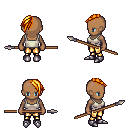
a pixel art fantasy rpg character, female body template, human, dark skin, white pirate shirt, gold greaves, light blonde long mohawk hairstyle, metal boots, spear, four views (front, back, left, right), 2x2 character sprite sheet, small pixel art, hard edges, no anti-aliasing